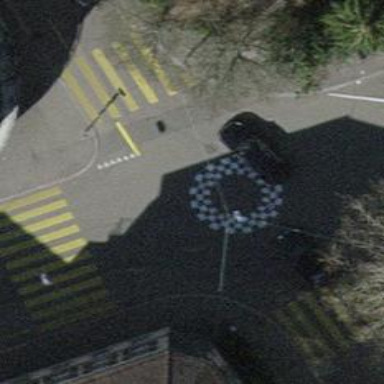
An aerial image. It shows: Rosette traffic calming feature.